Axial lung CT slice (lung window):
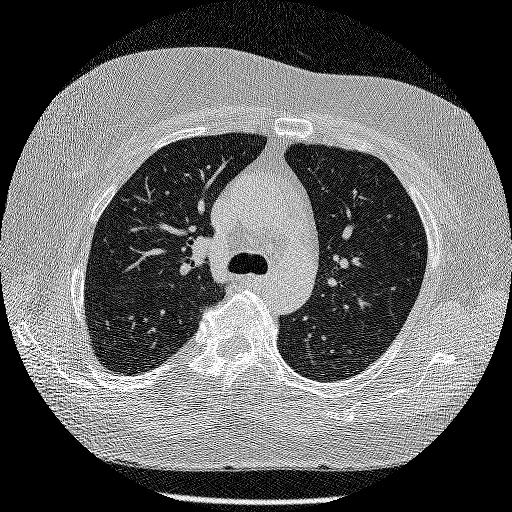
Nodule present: no